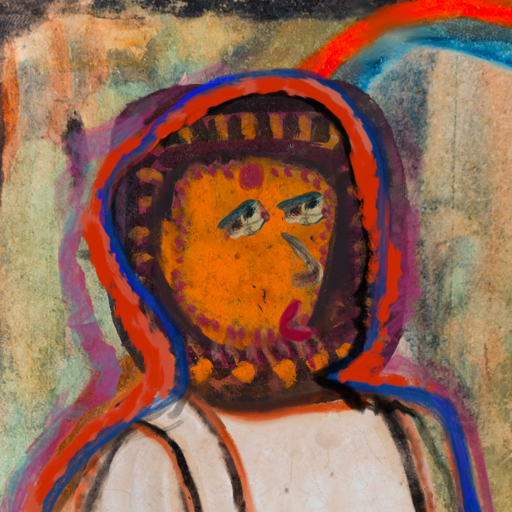
Background: Childish, Head And Neck Side: Doll_w_Hair, Face Side: Pipe, Bust: Roy_Bahadur, Hair Side: Experience, Head Accessory: Blank, Second Necklace: Blank, Necklace: Blank, Baby: Blank